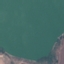
Land use / land cover class: SeaLake